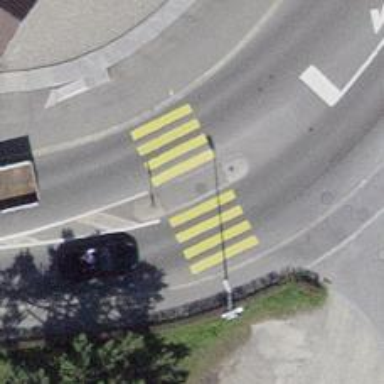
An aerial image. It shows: Sidewalk along the footway.